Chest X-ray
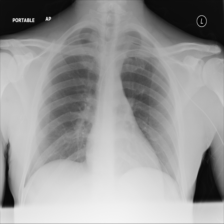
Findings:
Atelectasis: negative
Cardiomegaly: negative
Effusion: negative
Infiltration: negative
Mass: negative
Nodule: negative
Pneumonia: negative
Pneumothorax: negative
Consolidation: negative
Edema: negative
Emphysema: negative
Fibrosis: negative
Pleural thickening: negative
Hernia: negative